Question: How do I add an horizontal Section Header in my 'UICollectionView', once the scrolling is horizontally? I'm trying but it automatically goes as vertical header when I mark the box in Storyboard. How can I do that?

Edit:
That's how the app should looks like. The header I'm trying to implement should appear above the UICollectionView where it's written "Categoria"
<URL>
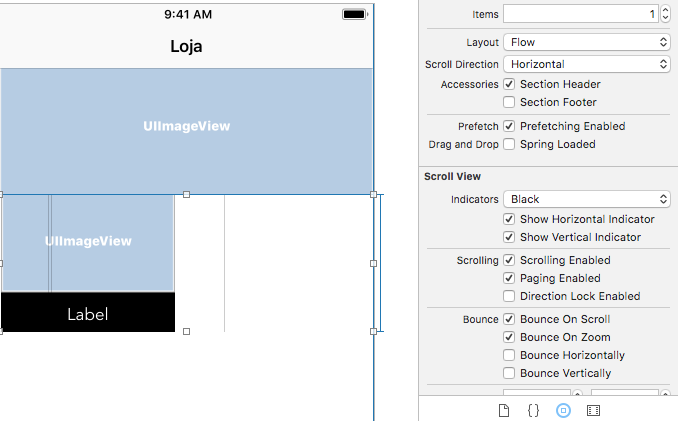
Answer: > How do I add an horizontal Section Header in my UICollectionView, once the scrolling is horizontally?
You can't. The whole idea is meaningless. Horizontal scrolling flow layouts have vertical section headers, and vertical scrolling flow layouts have horizontal section headers.
If you want some other behavior, you'll have to write your own layout.
It turns out that all you wanted is a static label, not part of the collection view at all.